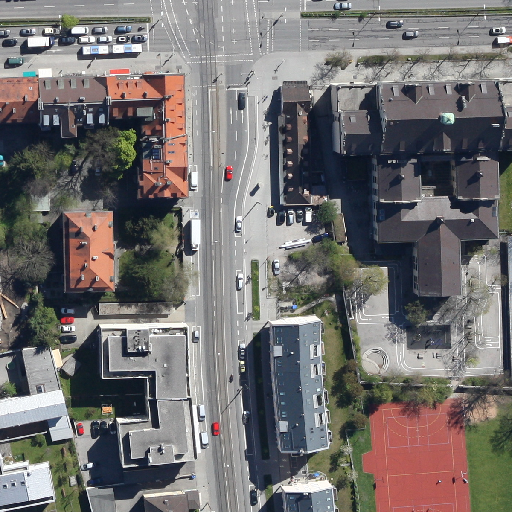
Referring expression: bikeway along with tree